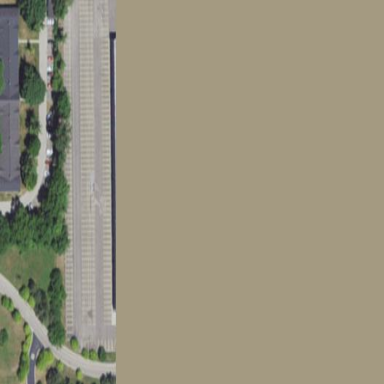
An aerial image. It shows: Multi-storey parking building.